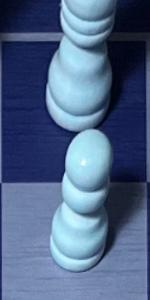
Label: Pawn_White